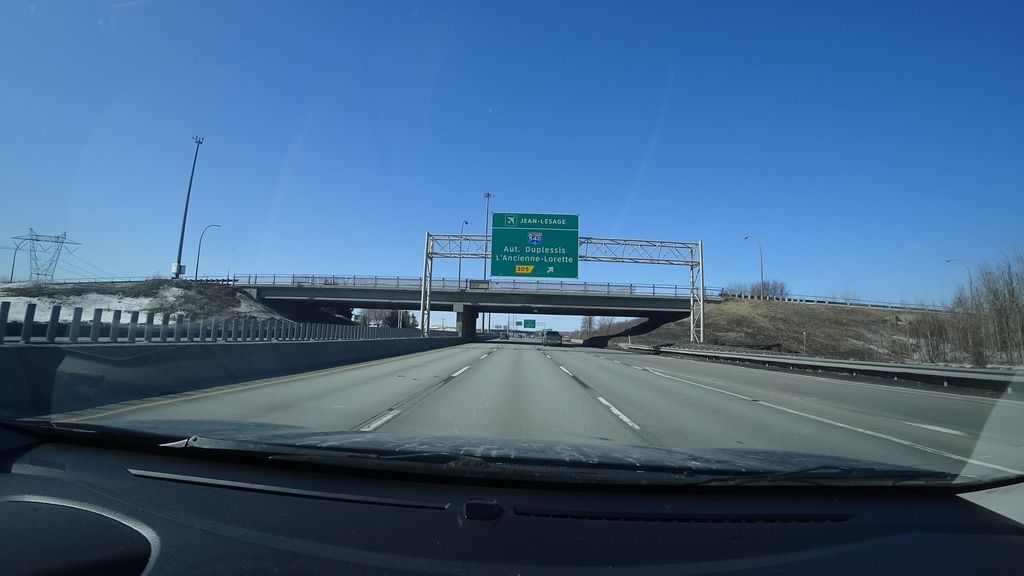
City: quebec_city